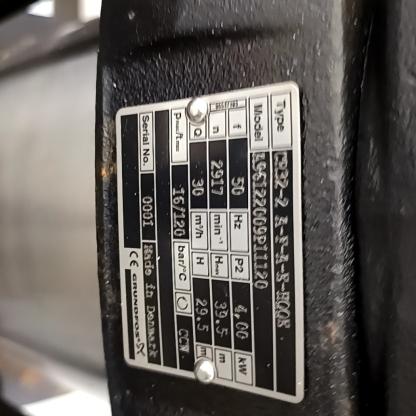
Klasa: tabliczka-znamionowa